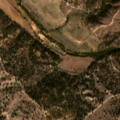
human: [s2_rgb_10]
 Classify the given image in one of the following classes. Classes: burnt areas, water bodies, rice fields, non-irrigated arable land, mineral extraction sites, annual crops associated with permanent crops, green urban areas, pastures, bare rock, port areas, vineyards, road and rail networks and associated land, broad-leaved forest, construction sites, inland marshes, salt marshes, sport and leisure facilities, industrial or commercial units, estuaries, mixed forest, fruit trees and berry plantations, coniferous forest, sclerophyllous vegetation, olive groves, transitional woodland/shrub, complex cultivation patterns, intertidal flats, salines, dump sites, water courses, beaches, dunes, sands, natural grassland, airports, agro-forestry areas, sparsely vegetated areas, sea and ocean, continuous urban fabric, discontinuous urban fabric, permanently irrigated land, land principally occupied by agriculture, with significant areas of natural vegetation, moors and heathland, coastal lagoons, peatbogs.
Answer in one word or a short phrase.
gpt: pastures, agro-forestry areas, broad-leaved forest